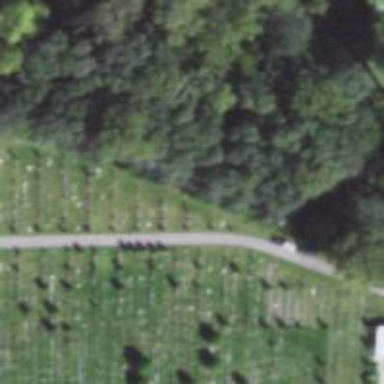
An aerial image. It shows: Asphalt driveway designated for the cemetery.